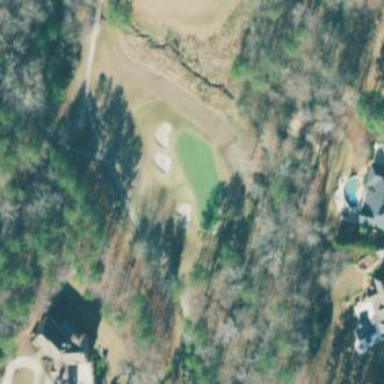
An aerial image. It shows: Grassy area designated as golf fairway.